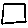
Label: square